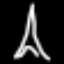
Label: The Eiffel Tower